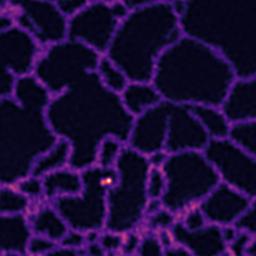
Label: Super-resolution ER image